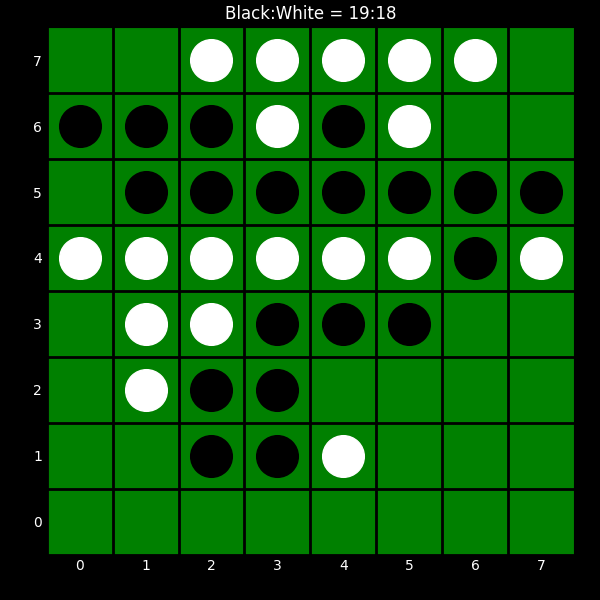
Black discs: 19
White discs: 18